Field crop: maize
Growth stage: 1
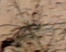
Species: lolium